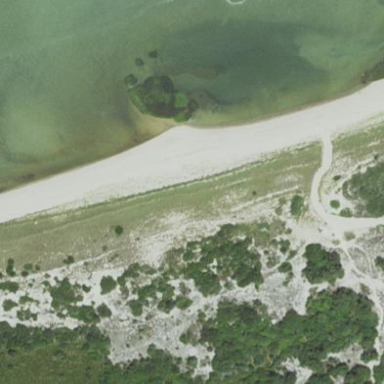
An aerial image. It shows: Sandy beach with natural surroundings.